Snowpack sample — Buffalo Mountain, Silverthorne, Colorado, USA (1/25/25, 10:11 AM MST)
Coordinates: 39.6222, -106.1139
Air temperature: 22 °F
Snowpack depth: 110 cm
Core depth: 20 cm
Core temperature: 48.2 °F
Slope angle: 12°, slope face: 102°
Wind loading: high
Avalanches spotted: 0
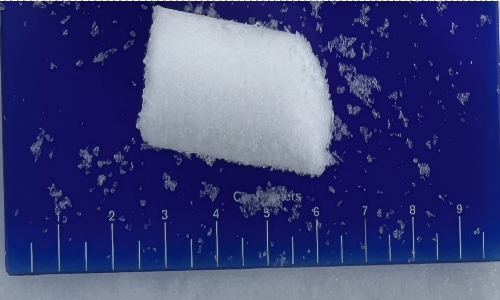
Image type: core
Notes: No avalanches nearby, collected on the outskirts of a fire break 15 meters from the treeline, on way to Buffalo and Red Mountain